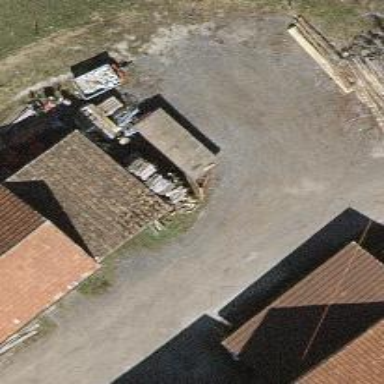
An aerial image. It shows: Building with flat roof.